Question: I've been trying to make a Java program that will allow some pixel colors to be changed to other colors in a 'BufferedImage', but the colors that are being drawn seem to be overlaid over the old ones. Here's what I mean:

This is the code that's on the .java file at the moment:
'''
static BufferedImage image = null;
static File file = null;
static int height;
static int width;
static int[][][] pixelStorage;
static int pixel;
static int getPixelDataOutput = 0;
static Random random = new Random();
public static void main(String args[]) throws IOException {
System.out.println("test");
try {
file = new File("C:\Users\kkosy\Dev\Java\Random\Images - Color Changer\Images\input.png");
}catch(Exception exception) {
System.out.println(exception);
}
image = ImageIO.read(file);
height = image.getHeight();
width = image.getWidth();
pixelStorage = new int[height][width][4];
for(int h = 0; h < height - 1; h++) {
for(int w = 0; w < width - 1; w++) {
savePixelData(w, h);
if(getPixelData(w,h,"r") == 0){
System.out.println();
printPixelData(w,h,"Before -- ");
setPixelData(w,h,255,0,0,255);
printPixelData(w,h,"After -- ");
}
}
}
try {
file = new File("C:\Users\kkosy\Dev\Java\Random\Images - Color Changer\Images\output.png");
ImageIO.write(image, "jpg", file);
}catch(Exception exception){
System.out.println(exception);
}
}
private static void savePixelData(int x, int y) {
pixel = image.getRGB(x,y);
pixelStorage[y][x][0] = (pixel >> 24) & 0xff;
pixelStorage[y][x][1] = (pixel >> 16) & 0xff;
pixelStorage[y][x][2] = (pixel >> 8) & 0xff;
pixelStorage[y][x][3] = pixel & 0xff;
//printPixelData(x,y,"");
}
private static void setPixelData(int x, int y, int alpha, int red, int green, int blue) {
int setPixel = (alpha << 24) | (red << 16) | (green << 8) | (blue);
image.setRGB(x, y, setPixel);
image.setRGB(x, y, new Color(red,green,blue).getRGB());
}
private static void printPixelData(int x, int y, String arguments) {
System.out.println(arguments + "" + pixelStorage[y][x][0] + " " + pixelStorage[y][x][1] + " " + pixelStorage[y][x][2] + " " + pixelStorage[y][x][3] + " ");
}
private static int getPixelData(int x, int y, String argb) {
switch(argb) {
case "a": {
getPixelDataOutput = pixelStorage[y][x][0];
break;
}
case "r": {
getPixelDataOutput = pixelStorage[y][x][1];
break;
}
case "g": {
getPixelDataOutput = pixelStorage[y][x][2];
break;
}
case "b": {
getPixelDataOutput = pixelStorage[y][x][3];
break;
}
}
return getPixelDataOutput;
}
'''
I have no idea why it outputs such an image. Perhaps it's the 'setRGB()' or something along those lines.
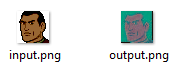
Answer: You are trying to create a PNG file, but this line...
'''
ImageIO.write(image, "jpg", file);
'''
...is trying to write a JPEG.
According to the Unix 'file' command, the output is indeed a JPEG...
also with a bad case of dark cyan pixels.
When I changed '"jpg"' to '"png"', I got an 'output.png' file that looked exactly the same as 'input.png'.
I don't know what you the output to look like
(and I'm using a
<URL>
but this seems closer than the miscolored JPEG-in-PNG's-clothing.
---
Your log will be useless for debugging, because 'printPixelData' always prints the values in 'pixelStorage'.
Since 'setPixelData' only changes the values in 'image', you will always print the "before" values twice, and never the "after" values.
As an aside, all those static variables make tracing the program's execution harder than it has to be.
At least move what you can into methods
(like 'height', 'width', and 'file', which are never used outside of 'main'),
and delete the ones you don't use at all
(like 'getPixelDataOutput' and 'random').
---
Probably unrelated, but the 'setPixelData' method sets a pixel, and then immediately resets it to some other value:
'''
private static void setPixelData(
int x, int y,
int alpha, int red, int green, int blue
) {
int setPixel = (alpha << 24) | (red << 16) | (green << 8) | (blue);
image.setRGB(x, y, setPixel);
// Why overwrite the value you just set?
image.setRGB(x, y, new Color(red,green,blue).getRGB());
}
'''
This doesn't seem to change anything ---
(my test image looked the same with or without the first call to 'setRGB' ---
but it's probably not what you wanted.